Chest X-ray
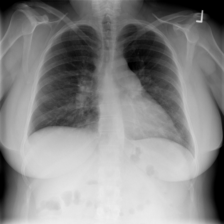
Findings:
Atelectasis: negative
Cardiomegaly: negative
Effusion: negative
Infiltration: negative
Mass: negative
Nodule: negative
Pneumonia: negative
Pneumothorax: positive
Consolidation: positive
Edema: negative
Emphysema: negative
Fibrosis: negative
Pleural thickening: negative
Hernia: negative